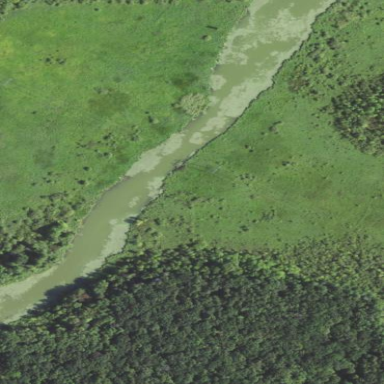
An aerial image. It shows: River flowing through natural landscape.